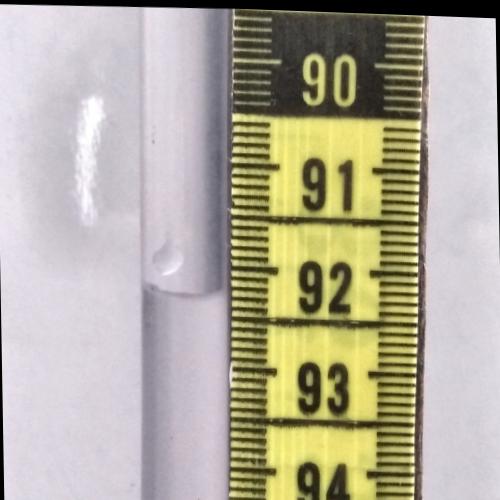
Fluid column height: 92.3 cm